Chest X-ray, AP view. Patient: 30 years old, sex M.
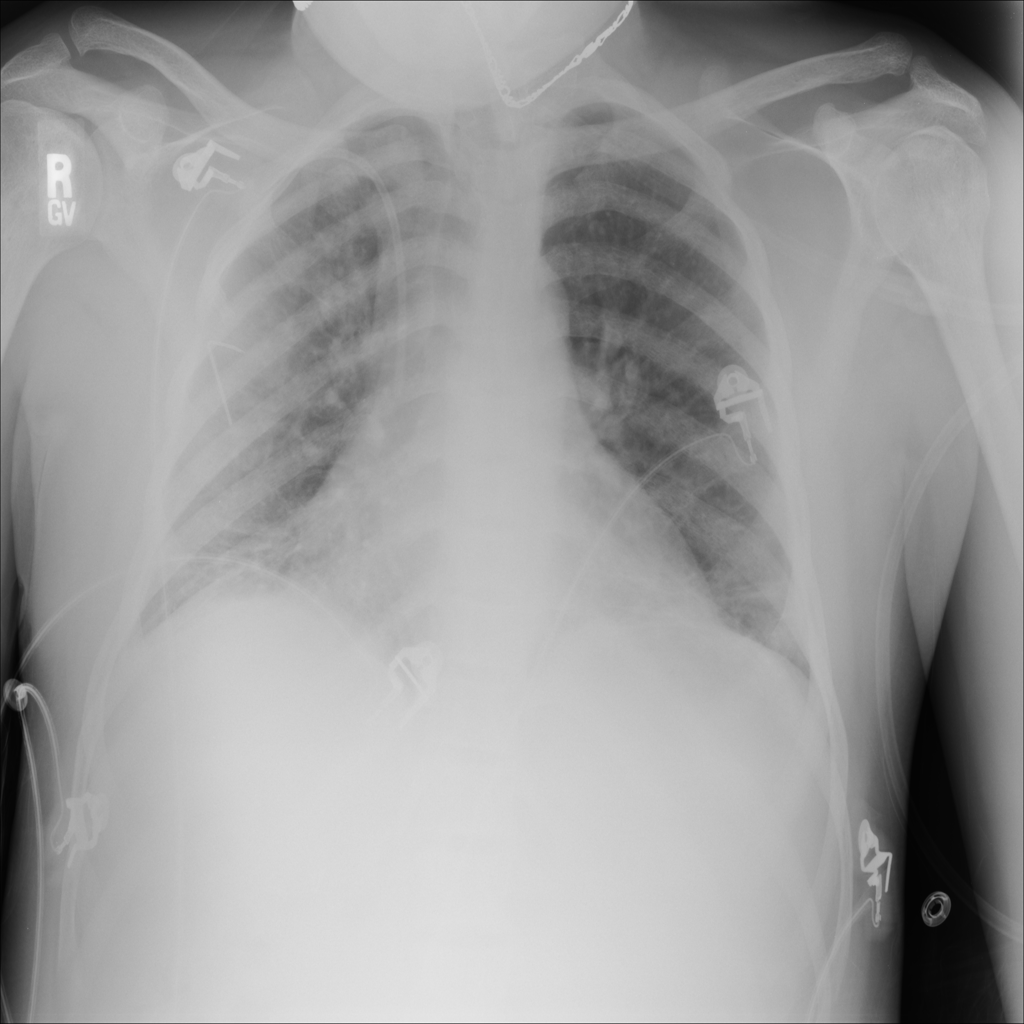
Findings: Atelectasis